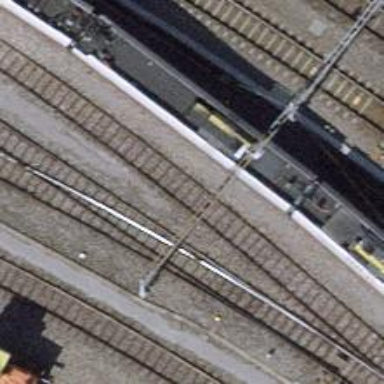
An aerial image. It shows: Railway switch.